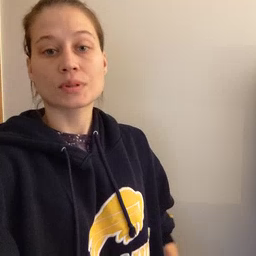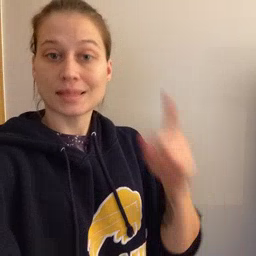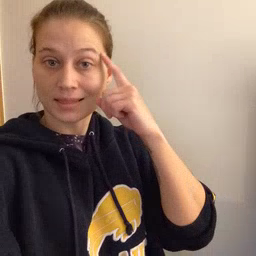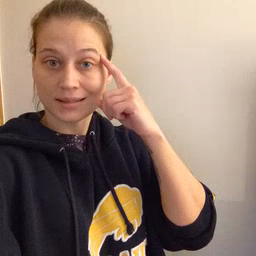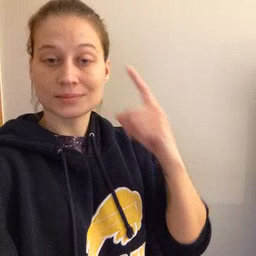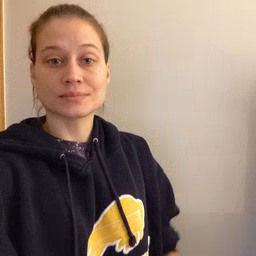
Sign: think